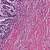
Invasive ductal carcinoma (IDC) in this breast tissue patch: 1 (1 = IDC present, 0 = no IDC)